Field crop: maize
Growth stage: 2
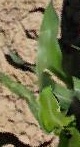
Species: maize